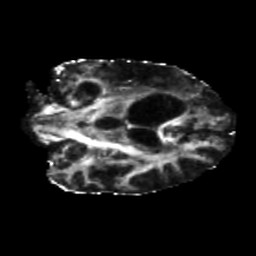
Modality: FA
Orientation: coronal
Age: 65
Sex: female
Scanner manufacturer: siemens
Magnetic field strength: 3 T
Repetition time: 5.25 s
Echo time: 0.08 s